Question: I have an expandable listview. The rows consist of a textview and a custom checkbox. The size of the checkbox depends on the textview's text size. There are only two available sizes. When the large checkbox is shown, the difference between the rows is small. When the small checkbox is shown, it looks big. How can I reduce the row height between the rows?
'''
<?xml version="1.0" encoding="utf-8"?>
<LinearLayout
xmlns:android="http://schemas.android.com/apk/res/android"
android:layout_width="fill_parent"
android:layout_height="wrap_content"
android:id="@+id/childlayout"
android:orientation="vertical">
<RelativeLayout
android:id="@+id/relativeLayout1"
android:layout_width="fill_parent"
android:layout_height="wrap_content" >
<LinearLayout
android:layout_width="wrap_content"
android:layout_centerVertical="true"
android:layout_height="wrap_content"
android:layout_marginLeft="50dp" >
<TextView
android:id="@+id/child_title"
android:layout_width="wrap_content"
android:layout_height="wrap_content"
android:layout_gravity="center_vertical"
android:gravity="center_vertical"
android:textColor="#000000"/>
</LinearLayout>
<CheckBox
android:id="@+id/multiple_checkbox"
android:layout_width="wrap_content"
android:layout_centerVertical="true"
android:layout_height="wrap_content"
android:layout_alignParentRight="true"
android:checked="true"
android:layout_marginRight="10dp"
android:button="@drawable/productlists_custom_cb"
android:clickable="false"
android:focusable="false"
android:focusableInTouchMode="false" />
</RelativeLayout>
</LinearLayout>
'''
If I set the layout_height of the relative layout to 30dp, the row height will be smaller. But this shouldn't be the way.
This is the .xml for setting the smaller checkbox on and off:
'''
<?xml version="1.0" encoding="utf-8"?>
<selector xmlns:android="http://schemas.android.com/apk/res/android">
<item android:state_checked="true" android:drawable="@drawable/cbon348" />
<item android:state_checked="false" android:drawable="@drawable/cboff348" />
</selector>
'''
One could think the canvas for the image is much bigger than the image itself, but I assure you, it isn't.

EDIT:
I simplified the code to as below, and still nothing:
'''
<?xml version="1.0" encoding="utf-8"?>
<LinearLayout
xmlns:android="http://schemas.android.com/apk/res/android"
android:layout_width="fill_parent"
android:layout_height="wrap_content"
android:id="@+id/childlayout"
android:orientation="horizontal">
<TextView
android:id="@+id/child_title"
android:layout_width="wrap_content"
android:layout_height="wrap_content"
android:layout_gravity="center_vertical"
android:layout_marginLeft="50dp"
android:gravity="center_vertical"
android:textColor="#000000"/>
<CheckBox
android:id="@+id/multiple_checkbox"
android:layout_width="wrap_content"
android:layout_gravity="center_vertical"
android:gravity="center_vertical"
android:layout_height="wrap_content"
android:checked="true"
android:layout_marginRight="10dp"
android:button="@drawable/productlists_custom_cb"
android:clickable="false"
android:focusable="false"
android:focusableInTouchMode="false" />
</LinearLayout>
'''
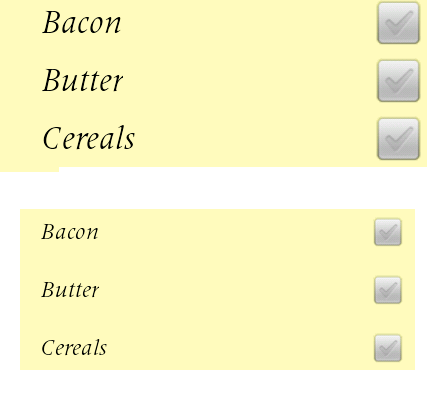
Answer: My solution was to create the checkbox images in different sizes then I set the appropriate image according to the screen size:
'''
if ((getResources().getConfiguration().screenLayout & Configuration.SCREENLAYOUT_SIZE_MASK) == Configuration.SCREENLAYOUT_SIZE_LARGE)
{
holder.checkBox.setButtonDrawable(R.drawable.productlists_custom_cb48);
}
else if ((getResources().getConfiguration().screenLayout & Configuration.SCREENLAYOUT_SIZE_MASK) == Configuration.SCREENLAYOUT_SIZE_NORMAL)
{
holder.checkBox.setButtonDrawable(R.drawable.productlists_custom_cb48);
}
else if ((getResources().getConfiguration().screenLayout & Configuration.SCREENLAYOUT_SIZE_MASK) == Configuration.SCREENLAYOUT_SIZE_SMALL)
{
holder.checkBox.setButtonDrawable(R.drawable.productlists_custom_cb36);
}
holder.checkBox.setLayoutParams(new android.widget.RelativeLayout.LayoutParams(LayoutParams.FILL_PARENT, GetDipsFromPixel(20)));
'''